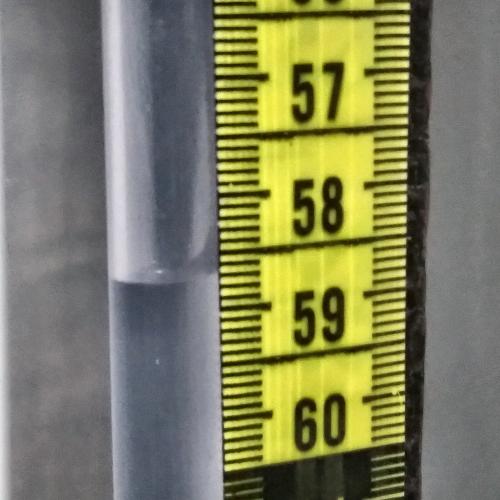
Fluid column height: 58.7 cm